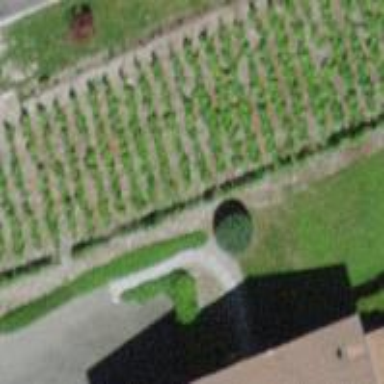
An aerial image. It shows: Vineyard where grapes are grown.